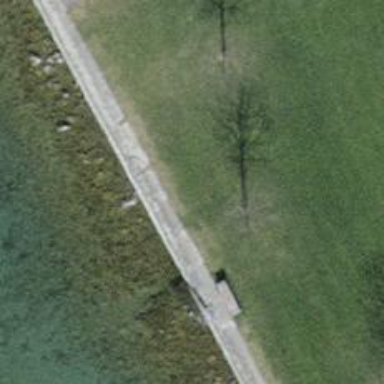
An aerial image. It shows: Bench.